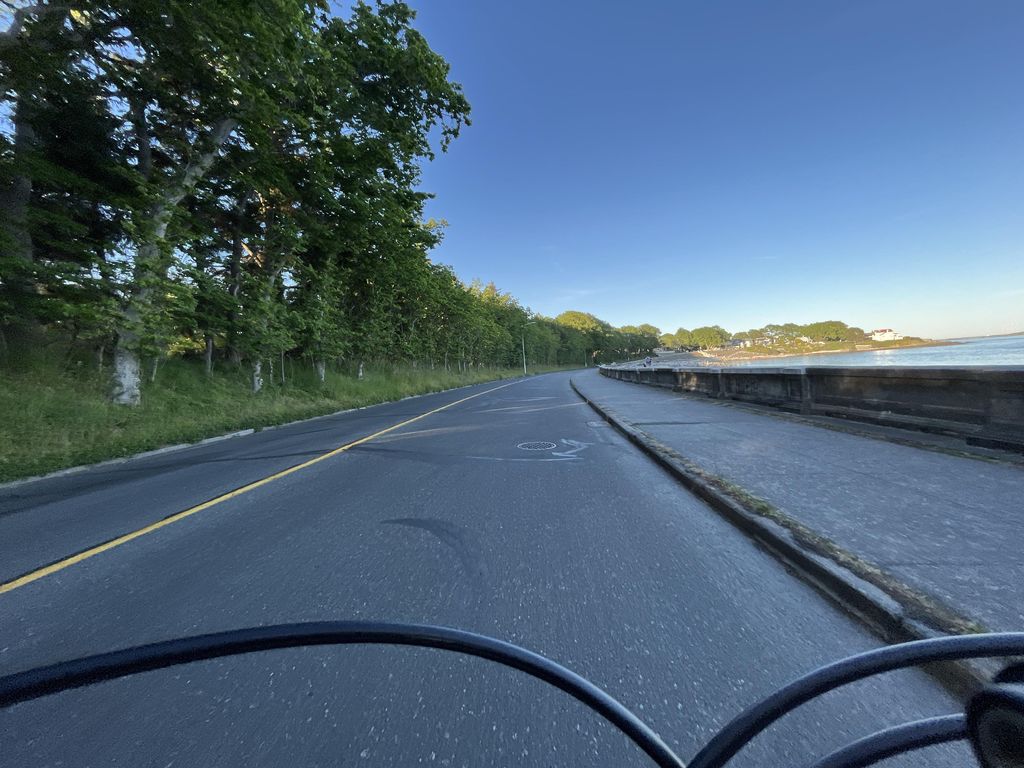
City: victoria